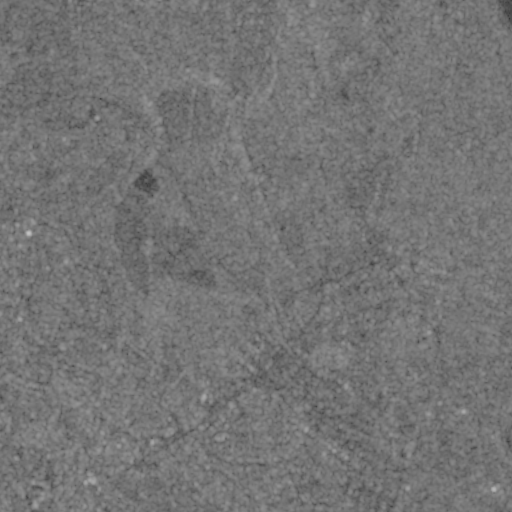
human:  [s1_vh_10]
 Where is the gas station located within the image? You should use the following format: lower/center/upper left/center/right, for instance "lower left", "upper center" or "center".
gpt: The gas station is located in the lower center of the image.
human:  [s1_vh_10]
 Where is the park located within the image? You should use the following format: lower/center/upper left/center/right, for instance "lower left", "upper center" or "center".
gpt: The park is located in the lower of the image.
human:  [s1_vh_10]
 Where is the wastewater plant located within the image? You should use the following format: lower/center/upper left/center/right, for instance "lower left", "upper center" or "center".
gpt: The wastewater plant is located in the left of the image.
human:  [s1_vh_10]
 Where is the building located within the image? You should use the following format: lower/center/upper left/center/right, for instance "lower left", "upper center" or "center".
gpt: The building is located in the lower of the image.
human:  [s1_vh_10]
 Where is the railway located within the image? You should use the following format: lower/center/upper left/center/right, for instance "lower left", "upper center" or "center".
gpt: The railway is located in the upper left of the image.
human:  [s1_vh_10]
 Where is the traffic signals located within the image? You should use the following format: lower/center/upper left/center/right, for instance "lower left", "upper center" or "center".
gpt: The traffic signals is located in the center of the image.
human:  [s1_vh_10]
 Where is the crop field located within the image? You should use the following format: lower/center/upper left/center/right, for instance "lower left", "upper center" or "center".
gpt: There is no crop field in the image.

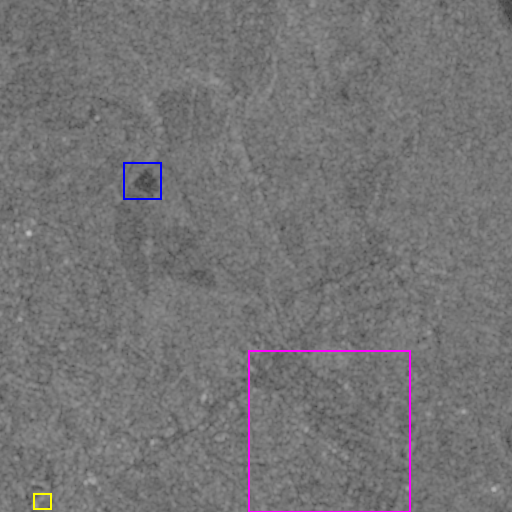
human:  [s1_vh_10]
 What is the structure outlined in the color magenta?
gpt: The structure outlined in magenta is a park.
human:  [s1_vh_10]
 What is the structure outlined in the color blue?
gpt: The structure outlined in blue is a wastewater plant.
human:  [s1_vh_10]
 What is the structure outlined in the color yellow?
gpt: The structure outlined in yellow is a building.
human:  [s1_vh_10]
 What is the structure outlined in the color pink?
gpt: There is no pink outline.